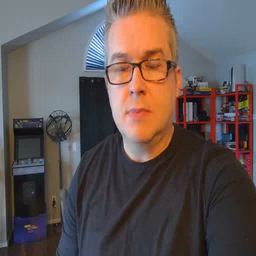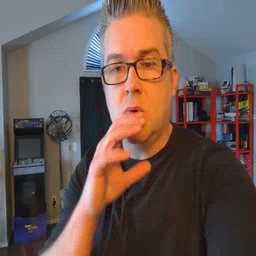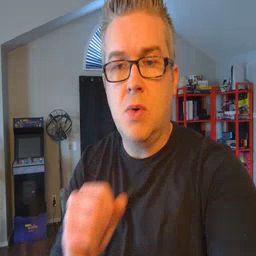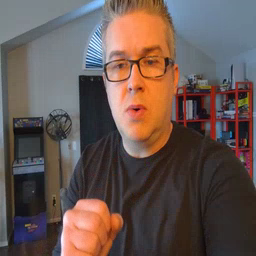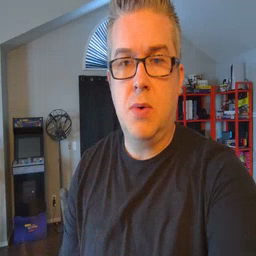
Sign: old